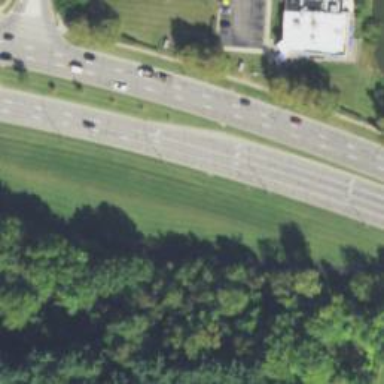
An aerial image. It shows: Primary highway that functions as expressway.